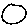
Label: circle